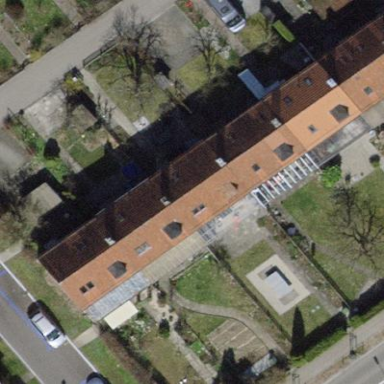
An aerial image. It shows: Semidetached house with gabled roof made of tiles.